Question: I've been creating a Python script for web crawling, but in the past week I've developed a bizarre problem creating new files. Every time I create a new file, for example, 'test.py' and try to run it from the Terminal I get an error:
'''
-bash: ./test.py: Permission denied
'''
If I duplicate a file that I've already been using, there's no issue. But if I create a new file and copy and paste code from an old file to the new one, OR if I try and write new code from scratch, I get the same error.
I've included a screenshot of what the beginning of my code looks like for one particular script. The left side works. The right side does not.
I'm using Python 2.7.1

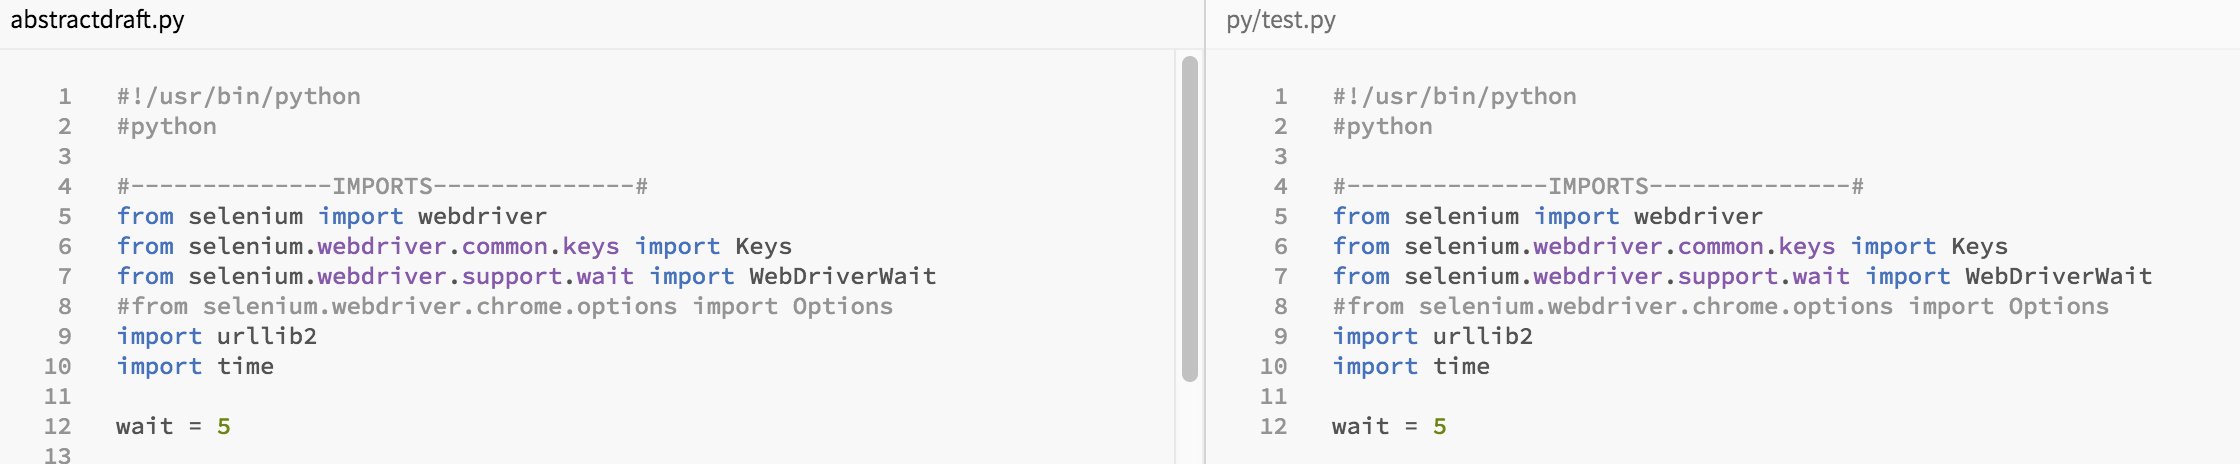
Answer: Did you set the execute permission bit on the file? Run: 'chmod +x my_file.py' to add that permission.